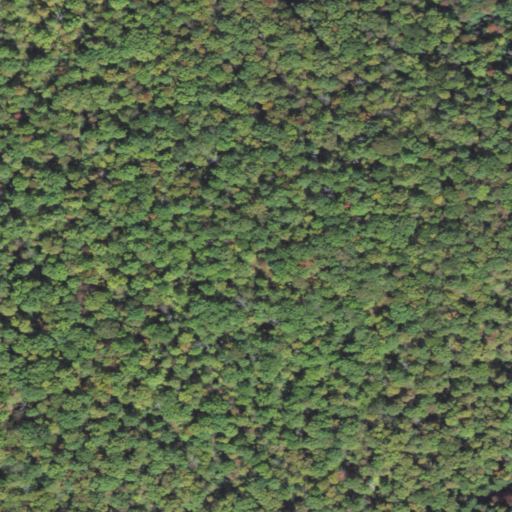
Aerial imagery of mountain in Pennsylvania named Third Green Knob containing mixed forest, deciduous forest, and evergreen forest